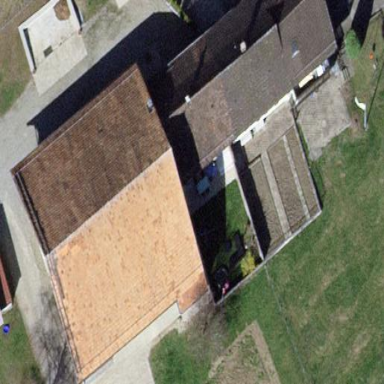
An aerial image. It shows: Simple and straightforward house.